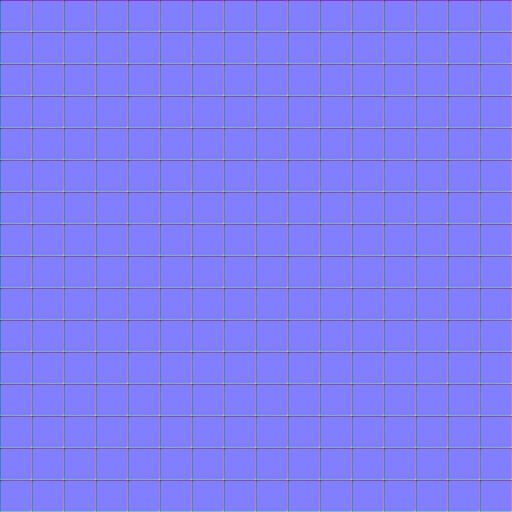
decoration design metal plates